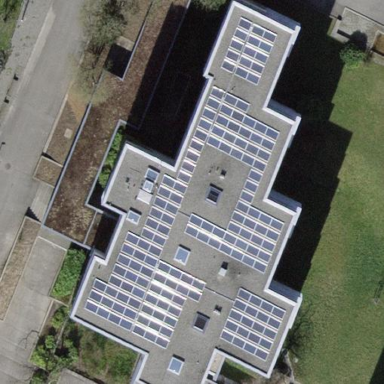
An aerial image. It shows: School building.